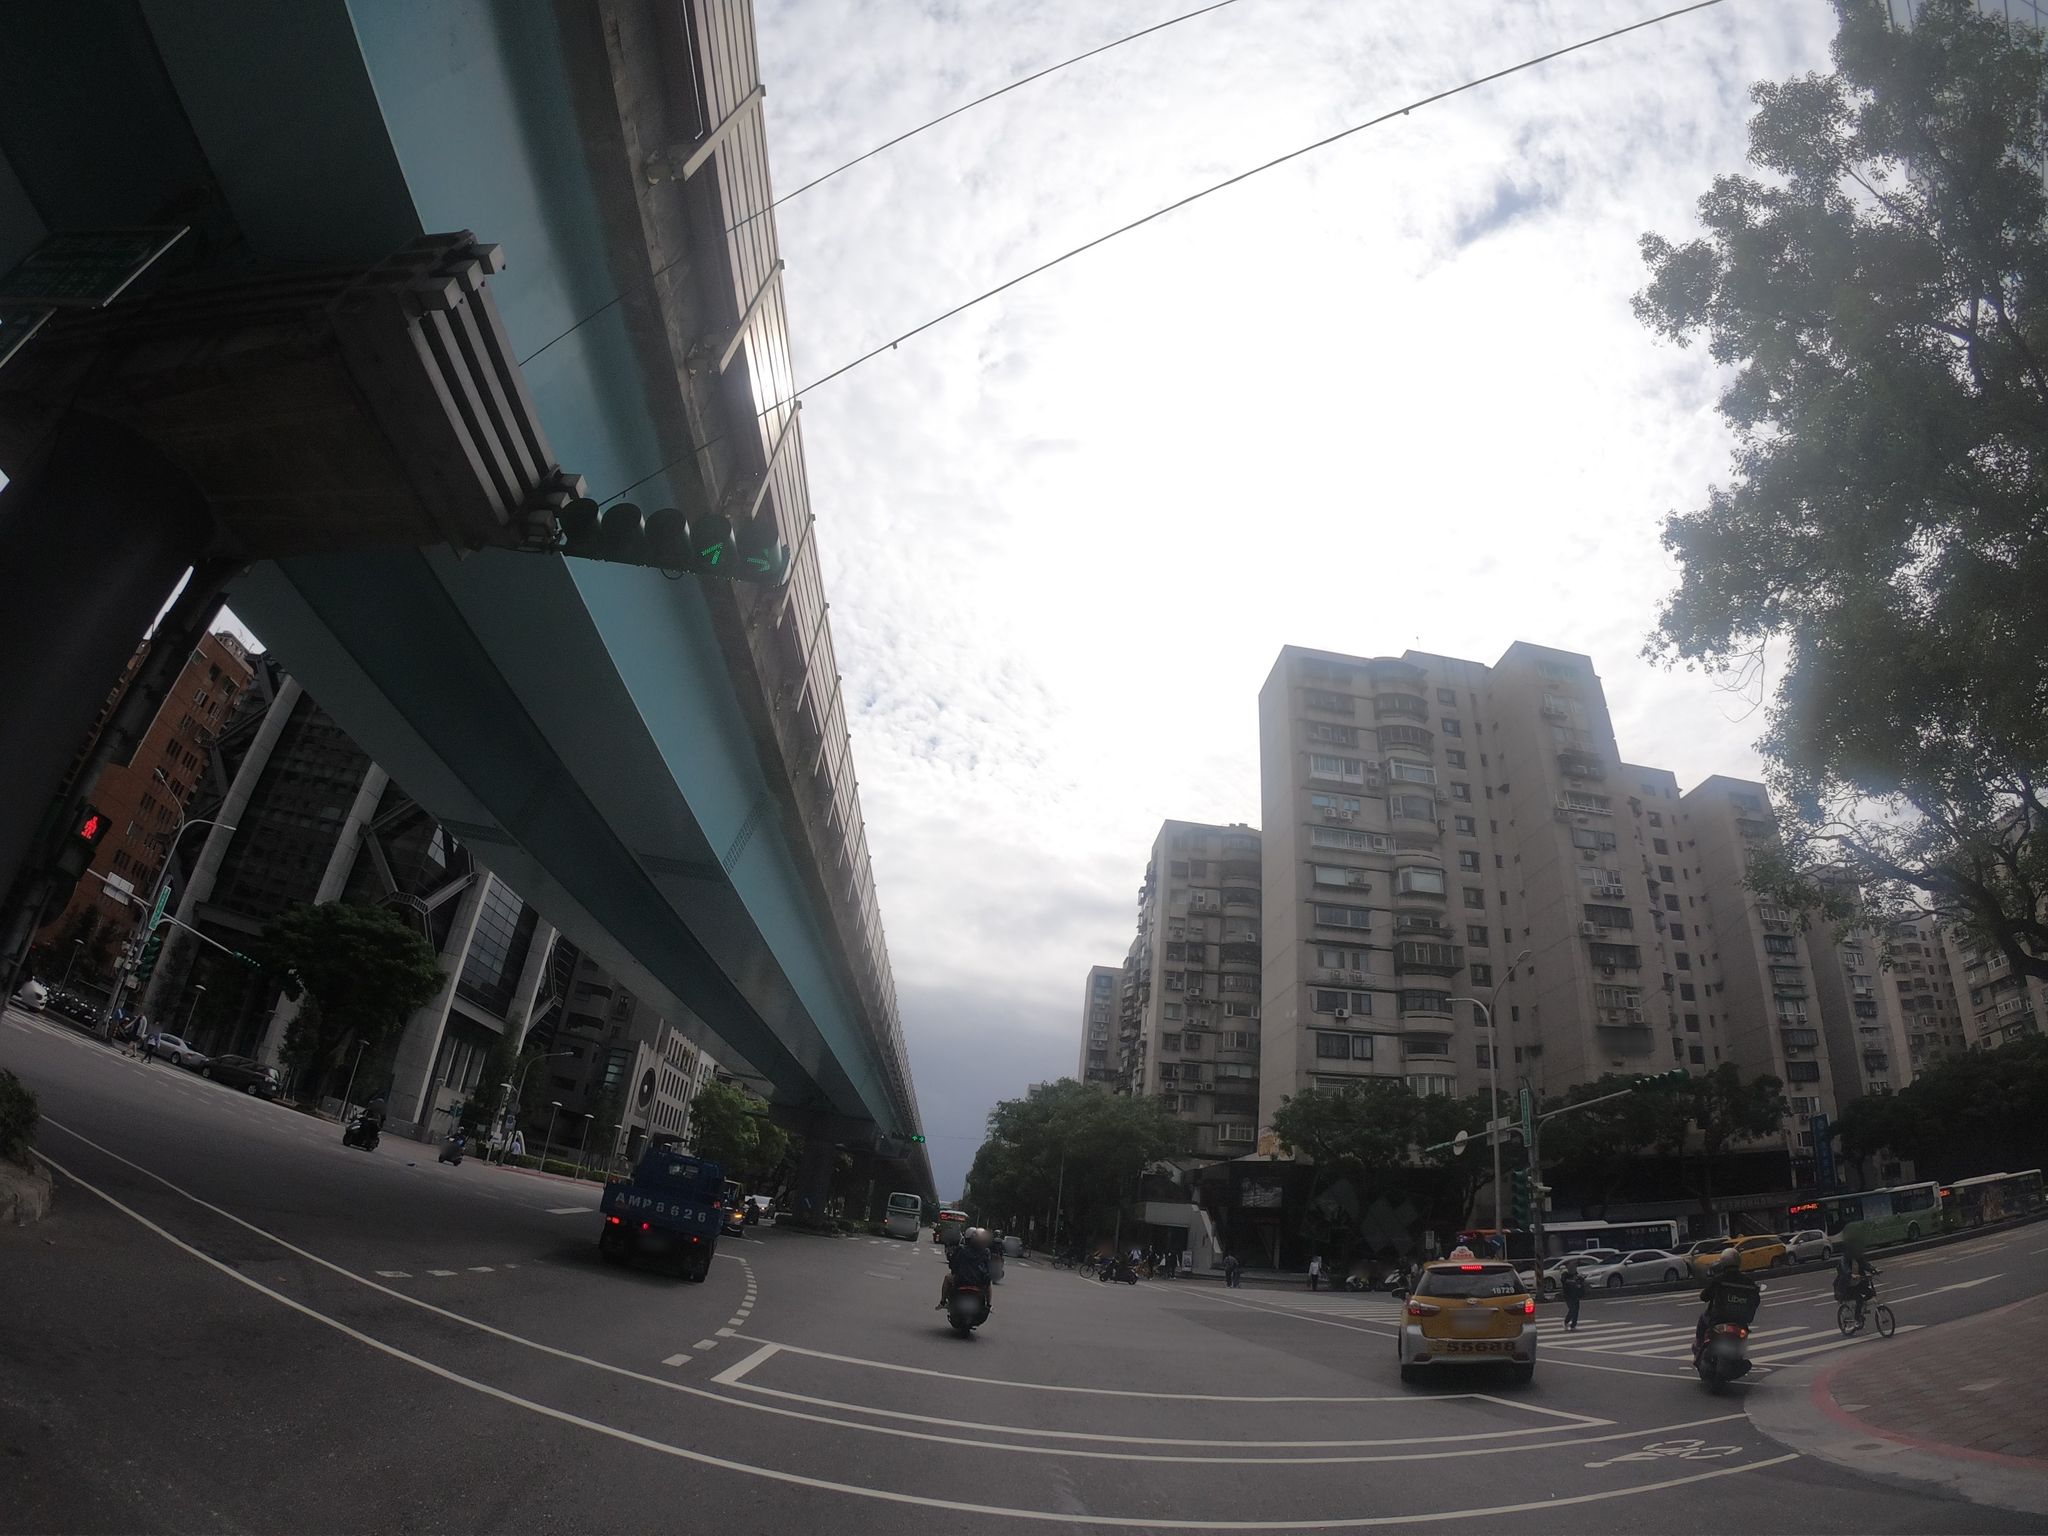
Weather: cloudy
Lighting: day
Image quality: good
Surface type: driving surface
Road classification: footway
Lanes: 4
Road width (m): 2.0
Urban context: urban centre
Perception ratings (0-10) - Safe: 1.39, Lively: 6.99, Beautiful: 6.15, Boring: 1.51, Depressing: 1.65, Wealthy: 1.45